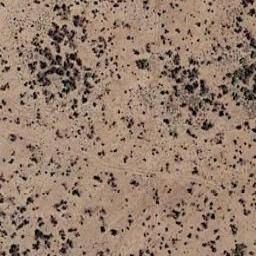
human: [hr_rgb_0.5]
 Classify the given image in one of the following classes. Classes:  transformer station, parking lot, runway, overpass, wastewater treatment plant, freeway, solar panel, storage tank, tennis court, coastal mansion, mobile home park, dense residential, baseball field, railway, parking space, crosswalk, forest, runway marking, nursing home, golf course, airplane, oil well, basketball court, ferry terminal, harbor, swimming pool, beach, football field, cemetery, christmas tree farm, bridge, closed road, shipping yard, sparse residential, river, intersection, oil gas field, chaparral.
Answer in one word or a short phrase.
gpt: chaparral